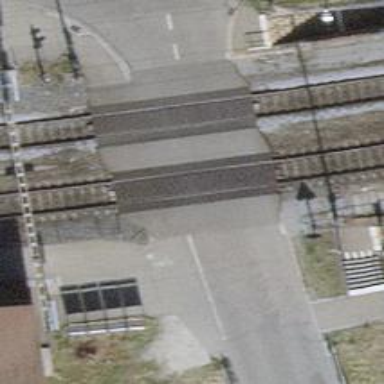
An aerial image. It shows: Crossing for the railway.